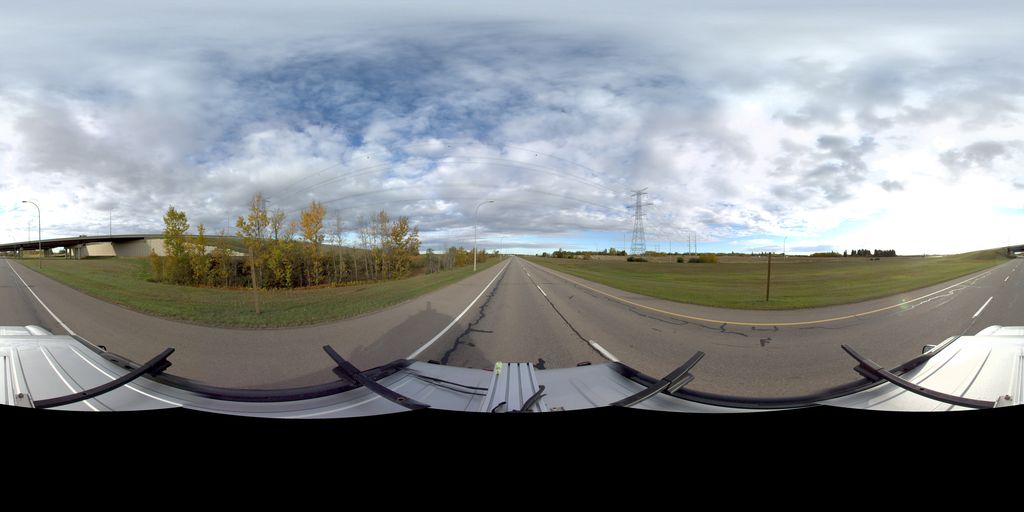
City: edmonton